Question: i have tried to get an answer to this question for a while. what i am trying to do is fire the 'UIImagePickerController' and either choose from camera or select from goto library. this part works just fine. then i want to set that image as the button image on top of the button i am using to fire the image picker. in iOS 6 that was working just fine. since iOS 7 the image does not get set as the button image. i have tried many links and read many posts and went through even dev forum with no success in finding an answer. this is the last part of my desperate attempt to find an answer before going to apple technical support. i am hoping someone would be able to help me out. below is the code i am using to set the image to the button after selecting it from 'UIImagePickerController'.
'''
- (IBAction)choosePhoto
{
imagePicker = [[UIImagePickerController alloc] init];
imagePicker.sourceType = UIImagePickerControllerSourceTypePhotoLibrary;
imagePicker.delegate = self;
imagePicker.allowsEditing = YES;
[self presentViewController:imagePicker animated:YES completion:nil];
}
- (IBAction)takePhoto {
UIImagePickerController *picker = [[UIImagePickerController alloc] init];
picker.delegate = self;
picker.allowsEditing = YES;
picker.sourceType = UIImagePickerControllerSourceTypeCamera;
[self presentViewController:picker animated:YES completion:NULL];
}
- (void)imagePickerController:(UIImagePickerController*)picker didFinishPickingMediaWithInfo:(NSDictionary *)info
{
if (imagePicker) {
self.image = [info objectForKey:UIImagePickerControllerEditedImage];
[self.choosePhotoButton setImage:self.image forState:UIControlStateNormal];
} else {
if (picker) {
self.image = [info objectForKey:UIImagePickerControllerEditedImage];
[self.takePhotoButton setImage:self.image forState:UIControlStateNormal];
}
}
[self dismissViewControllerAnimated:YES completion:nil];
imagePicker = nil;
}
'''
currently after selecting either button the image set on it is the tint color of the button as it shows in the screen shot below. the two white squares are the buttons where the picked image should be.

can someone take a look at my code and help me solve this issue?
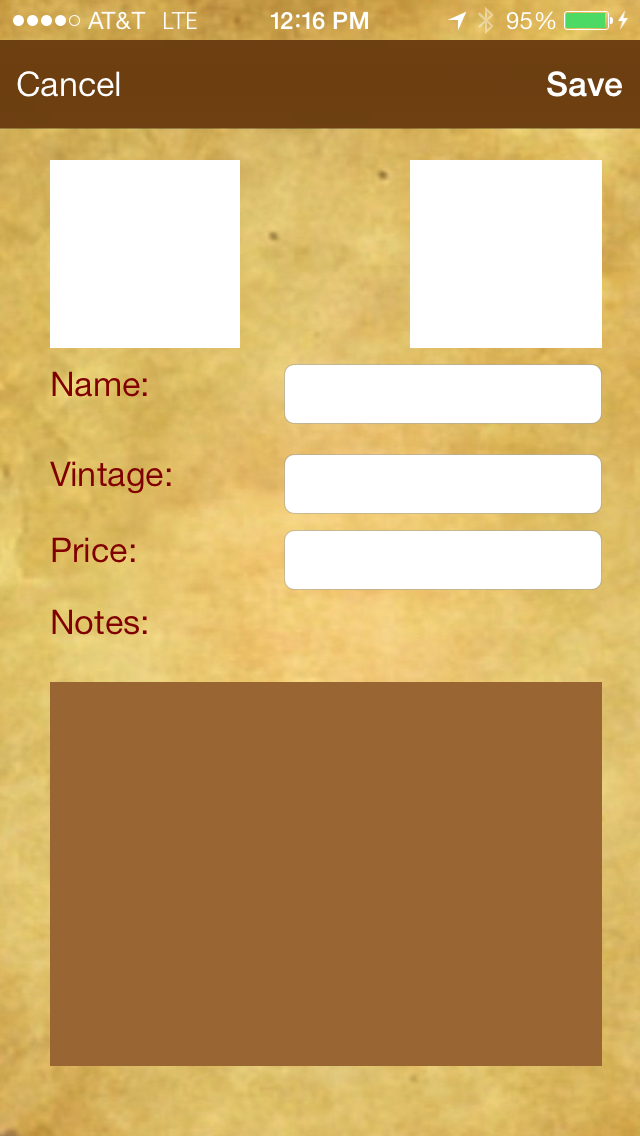
Answer: You should look at the document called "Buttons" that's referenced in the UIButton Class Reference. When you add an image to a button (System type), it's added to the left of the title and as a template image, unless you set the rendering mode of the image to UIImageRenderingModeAlwaysOriginal. So, if you want the image to the left, you can do this:
'''
- (IBAction)setImageForSender:(id)sender {
UIImage *buttonImage = [UIImage imageNamed:@"pic2.jpg"];
buttonImage = [buttonImage imageWithRenderingMode:UIImageRenderingModeAlwaysOriginal];
[sender setImage:buttonImage forState:UIControlStateNormal];
}
'''
If you want the image under the title (and centered in the button) set the background image instead. This shows up normally, you don't have to deal with the rendering mode.
'''
- (IBAction)setImageForSender:(id)sender {
UIImage *buttonImage = [UIImage imageNamed:@"pic2.jpg"];
[sender setBackgroundImage:buttonImage forState:UIControlStateNormal];
}
'''
Here is the relevant portion of that "Buttons" document:
> ImagesUsing the Image (currentImage) field, you can specify an image to
appear within the content of your button. If the button has a title,
this image appears to the left of it, and centered otherwise. The
image does not stretch or condense, so make sure to select an image
that is the proper size to appear in your button. Note that this image
will be automatically rendered as a template image within the button,
unless you explicitly set its rendering mode to
UIImageRenderingModeAlwaysOriginal. For more information, see Template
Images.The Background (currentBackgroundImage) field allows you to specify an
image to appear behind button content and fill the entire frame of the
button. The image you specify will stretch to fill the button if it is
too small. It will be cropped if it is too large.
That the last piece of information in the text above about the image being cropped if it's too large, only happens if you set a specific size for your button. If its size is determined by its intrinsic content size (that's the default if you just drag out a button in IB and don't give it size constraints), it will expand to the size of the image.